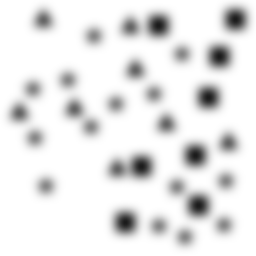
Squares: 8
Triangles: 8
Stars: 14
Total shapes: 30